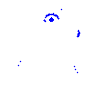
Particle: proton